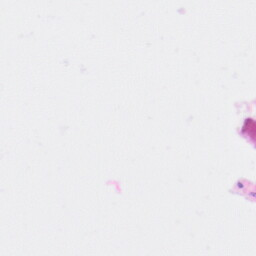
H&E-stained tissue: Kidney